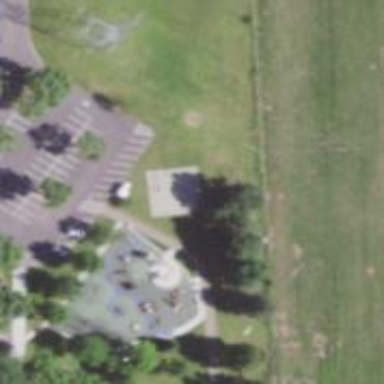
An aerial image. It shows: Disc golf tee.